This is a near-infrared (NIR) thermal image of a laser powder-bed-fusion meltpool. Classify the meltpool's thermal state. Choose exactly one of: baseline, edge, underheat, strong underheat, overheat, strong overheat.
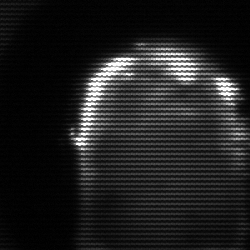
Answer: baseline